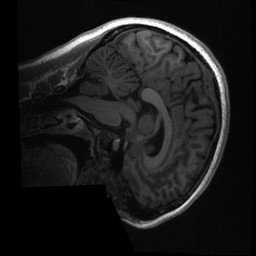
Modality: T1w
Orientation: sagittal
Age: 21
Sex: female